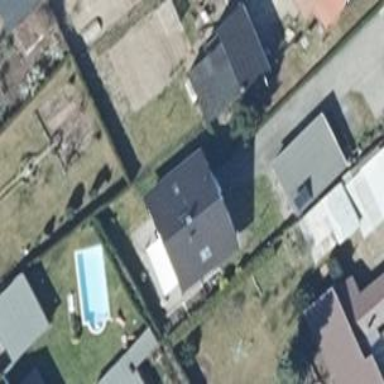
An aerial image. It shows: Simple and straightforward house.